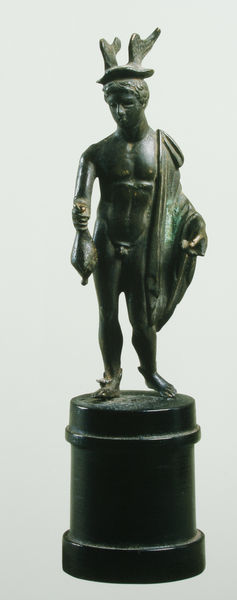
Titel: Merkur
Standort: St. Petersburg
Institution: Schloss Pawlowsk
Schlagwörter: akt, flügel, fuß, gott, hand, kopf, körper, mann, nackt, nackter, umhang, weiß, grün, brust, grau, holz, hut, licht, schwarz, blick, tuch, haube, zylinder, alt, flasche, jung, kappe, arme, falten, halten, sockel, stehen, stein, hände, portrait, porträt, figur, gewand, haare, mantel, stehend, schulter, wald, kreis, rund, sack, skulptur, statue, beine, kopfbedeckung, füße, modell, schuhe, modern, hands, hat, men, black, face, green, hair, nose, old, robe, muskeln, glanz, metall, brown, überwurf, bronze, kontrapost, plastik, podest, poliert, junge, geschlecht, zehen, entblösst, grun, foto, fotografie, photographie, penis, eisen, schild, antike, knabe, barfuß, helm, schritt, beutel, mythologie, statuette, trommel, neu, photo, ganzfigur, fisch, geflügel, sandale, jüngling, junger mann, männlich, hirsch, jäger, antik, griechen, muskel, angel, greek, man, naked, nude, roman, stone, pan, krieger, schwart, head, child, eyes, feet, male, metal, stand, kanon, hörner, hermes, spielbein, standbein, götterbote, merkur, geweih, fersen, flügelhelm, geflügelt, cap, mouth, bird, kleinplastik, standfuß, sculpture, wings, akteon, aktäon, erhöhung, römisch, bronzeplastik, historisch, ancient, cape, shoes, religion, schuld, balls, legs, cloth, bare, fingers, breasts, god, shield, winged, chest, figure, bizeps, horn, horns, jade, kleinskulptur, kleinbronze, flügelschuhe, pedestal, standing, drink, body, kouros, geldsack, rundsockel, bheine, fronatalansicht, base, kontapost, copper, kind, cylinder, kofp, hunter, bare feet, pares, platform, bag, 19. jahrhundert, runder sockel, pagan, weinschlauch, trinkschlauch, mercury, messenger, antlers, figurine, abs, sculptur, beuten, plattfom, brozen, urgly, hermea, sck, winged feet, verdigris, mininudel